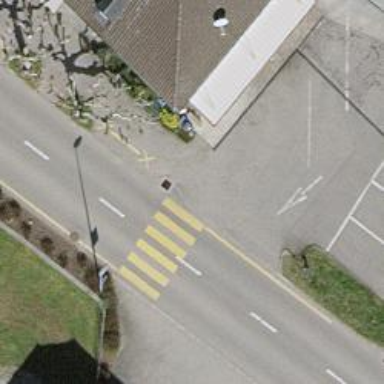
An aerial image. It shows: Zebra crossing on the road.